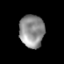
Tissue: prostate
Cell type: T cells
Senescence score: 0.3193
Nuclear area (px): 791
Mean DAPI intensity: 143.063